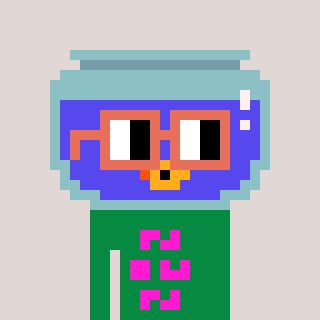
a pixel art character with square orange glasses, a goldfish-shaped head and a green-colored body on a warm background